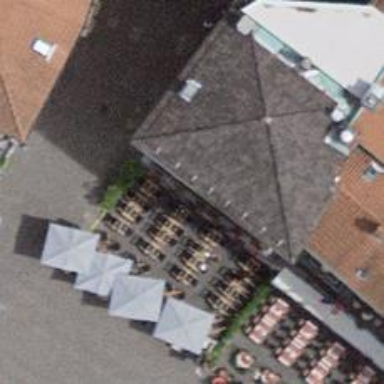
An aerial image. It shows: Restaurant located within hotel.